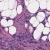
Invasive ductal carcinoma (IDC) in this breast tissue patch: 1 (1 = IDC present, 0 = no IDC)